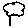
Label: tree